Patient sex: F
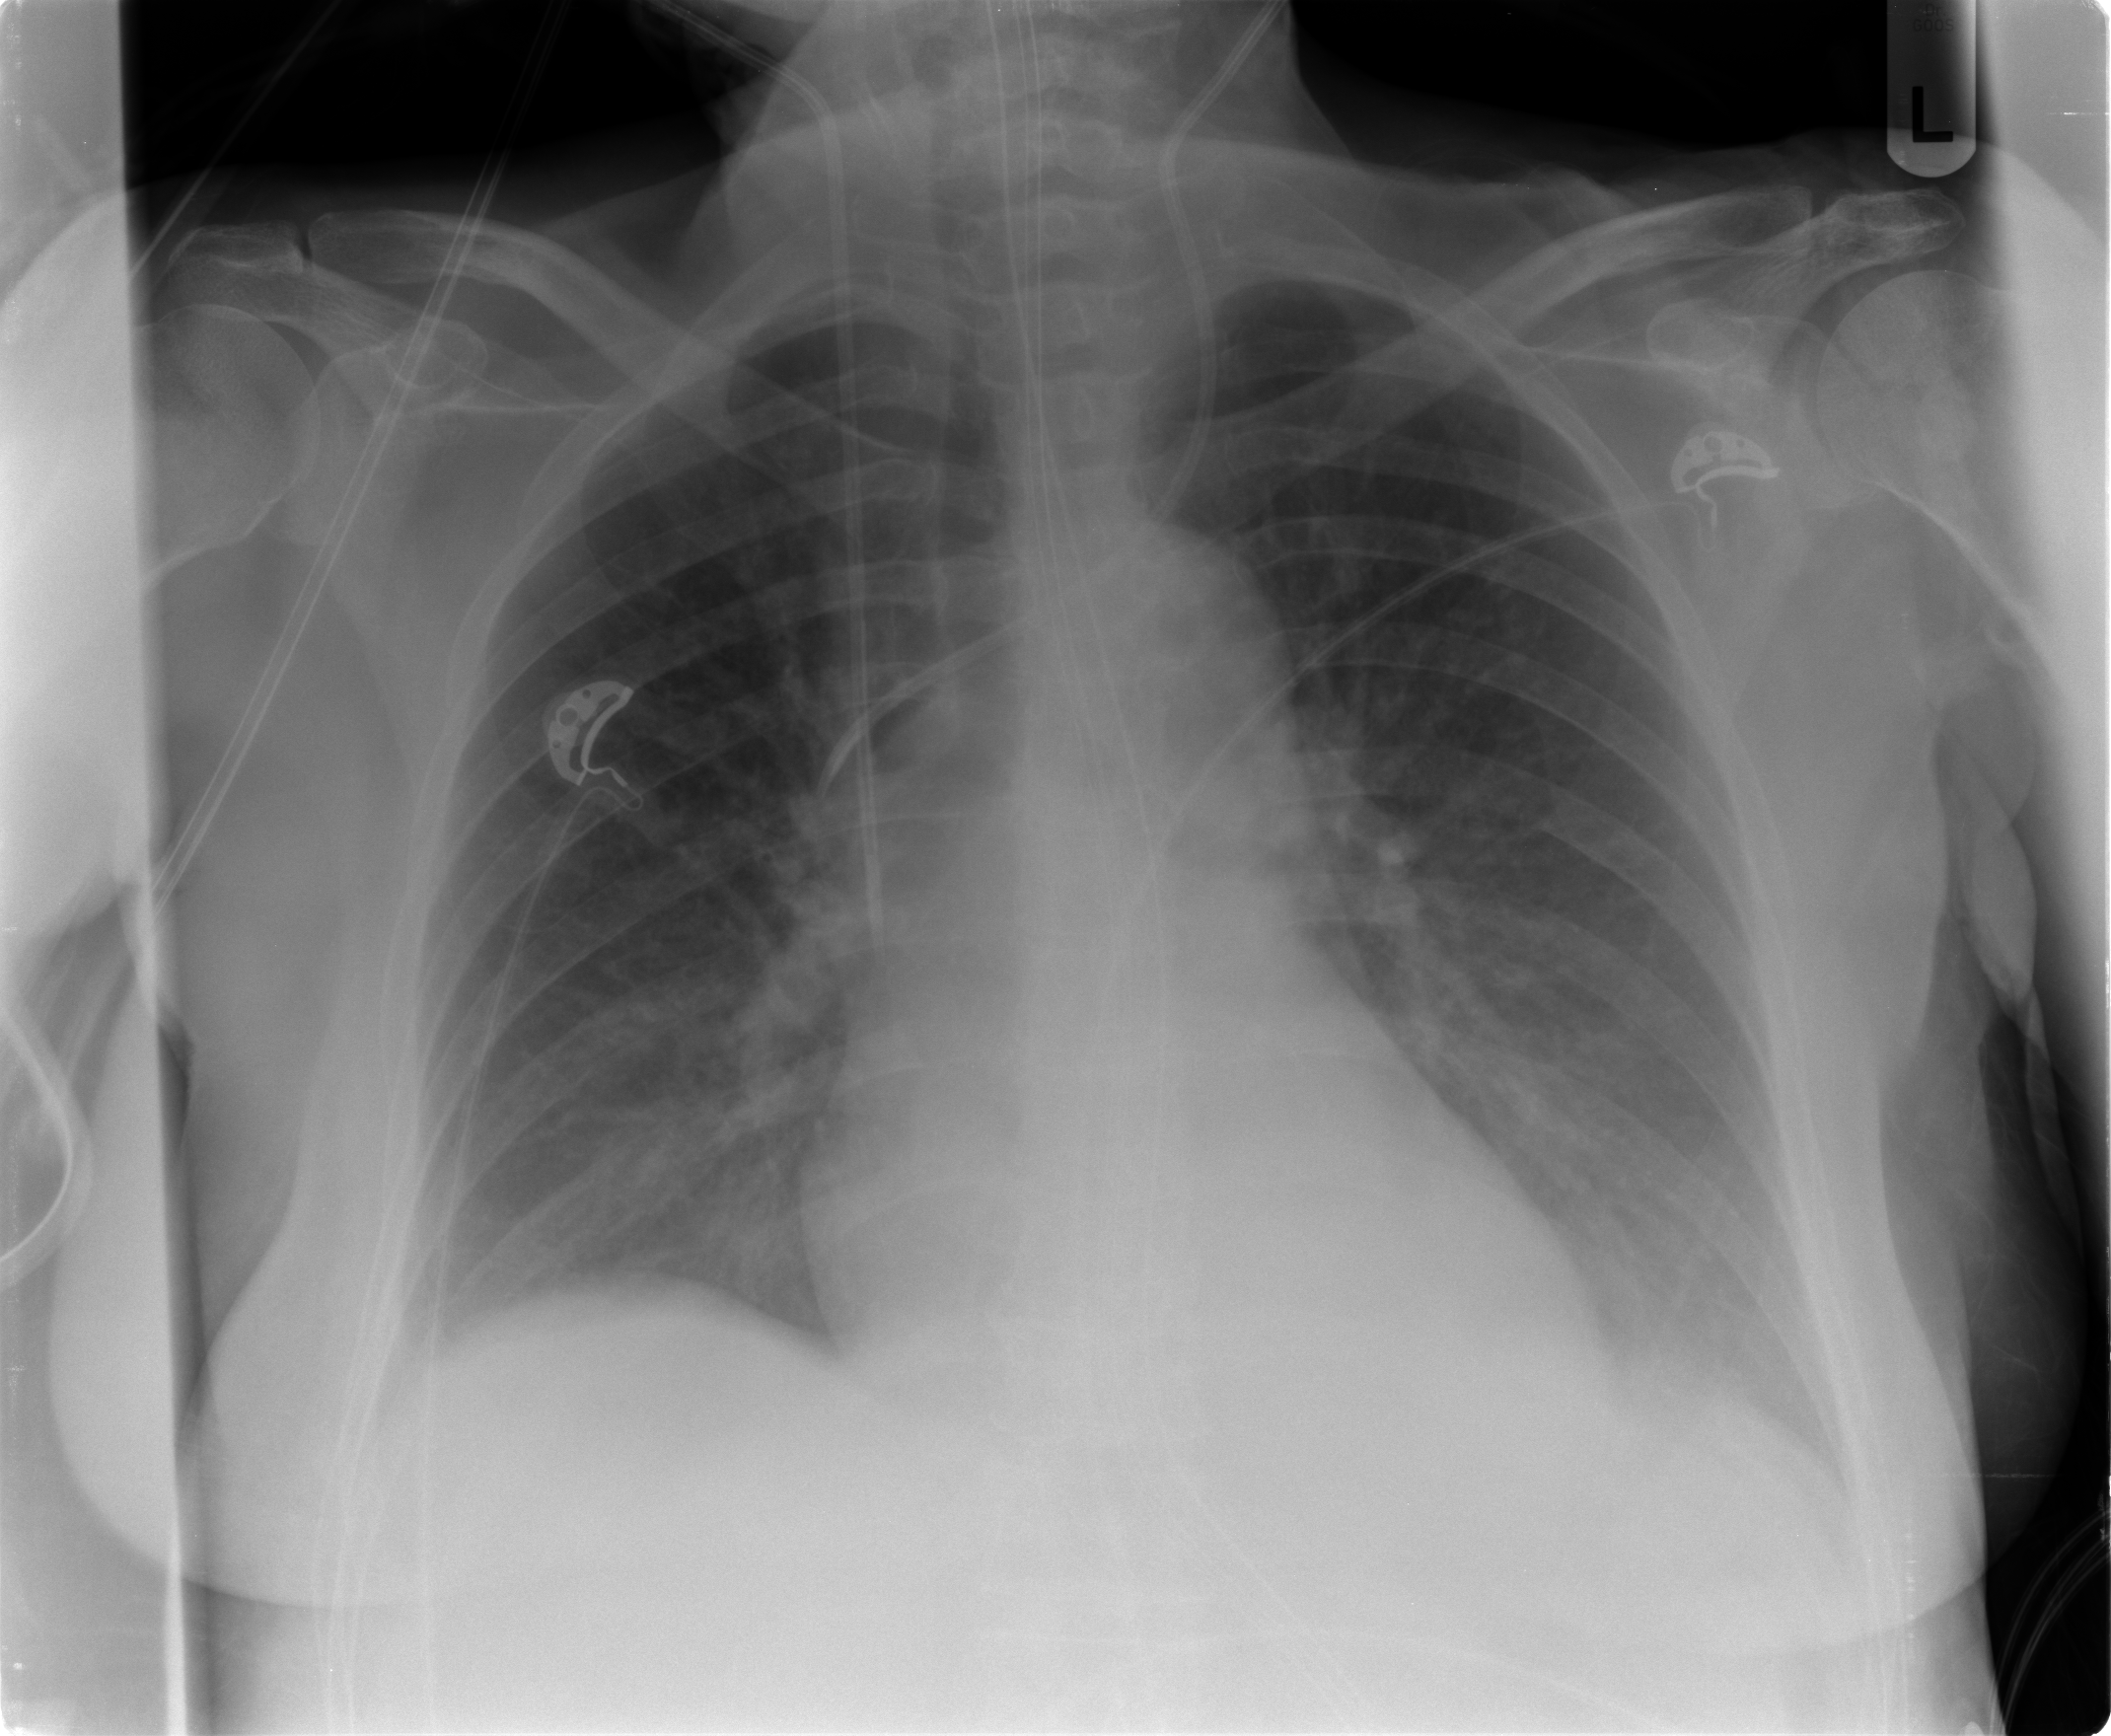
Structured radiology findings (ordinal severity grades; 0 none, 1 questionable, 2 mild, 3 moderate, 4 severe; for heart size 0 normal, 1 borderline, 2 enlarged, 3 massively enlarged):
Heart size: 0
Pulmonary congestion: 0
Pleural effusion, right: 1
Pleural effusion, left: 1
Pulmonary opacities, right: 0
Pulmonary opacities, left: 0
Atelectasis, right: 2
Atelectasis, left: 2